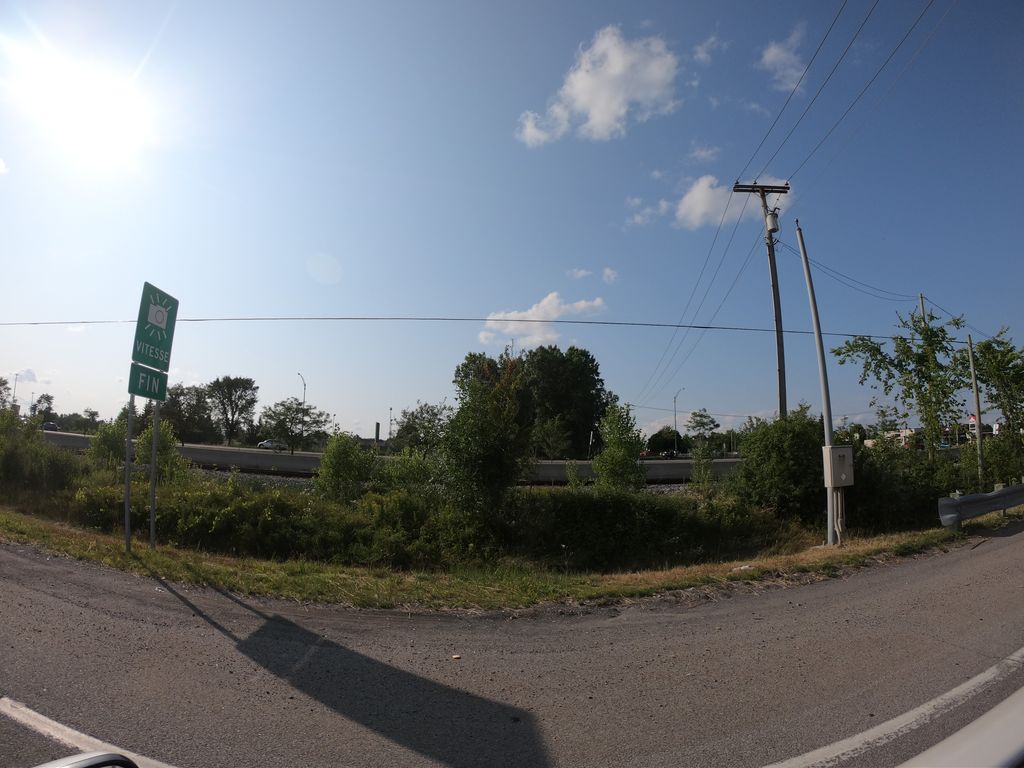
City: ottawa-gatineau